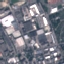
Land use / land cover class: Industrial